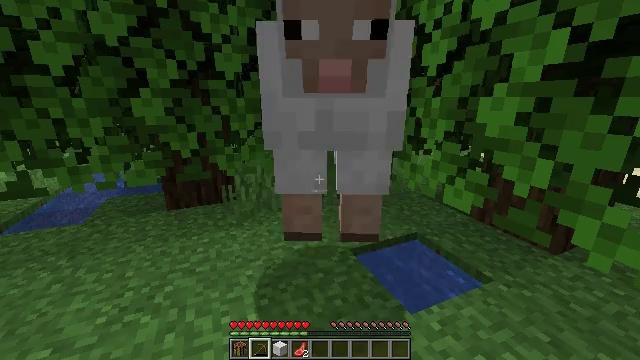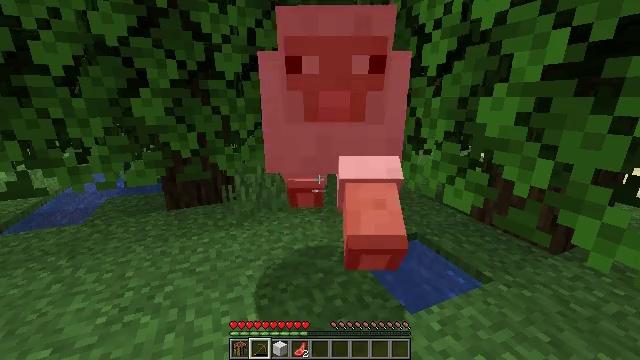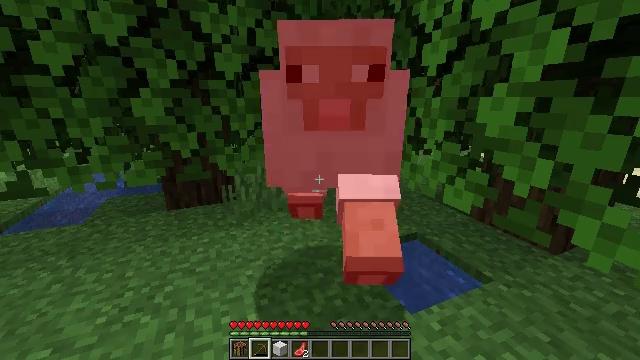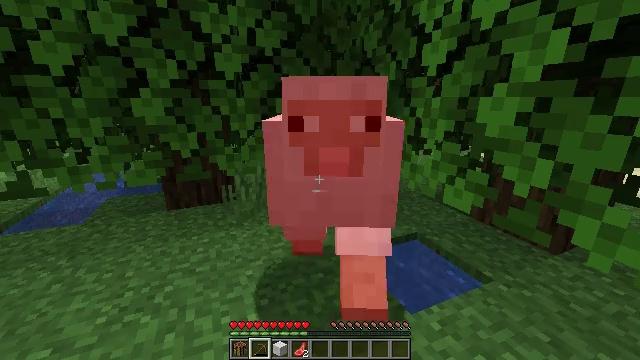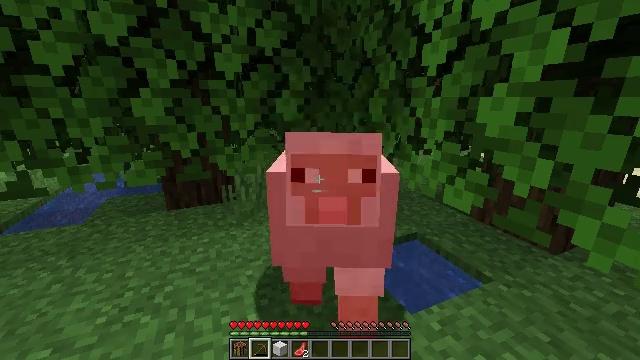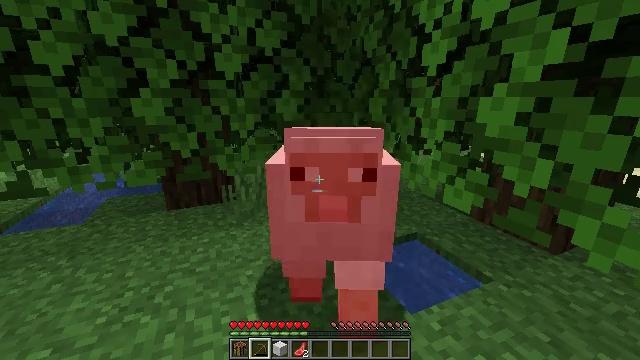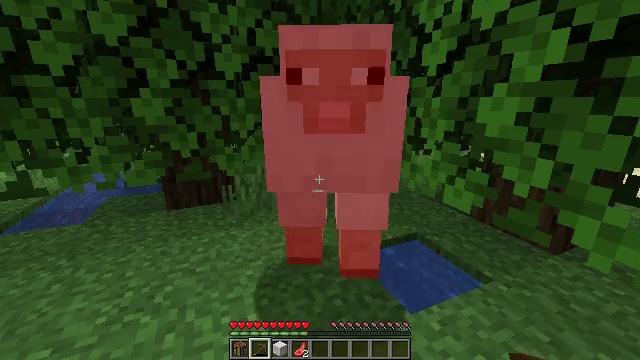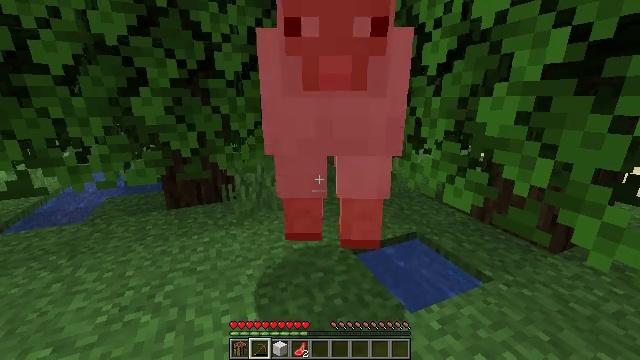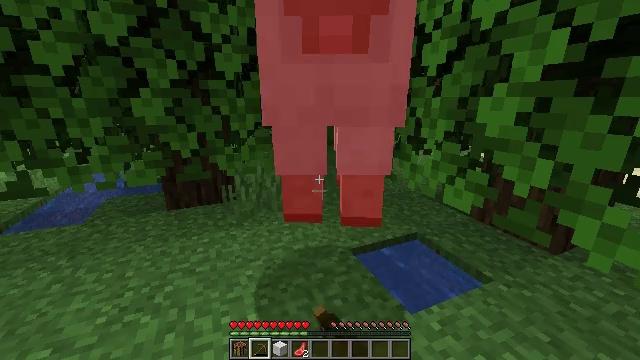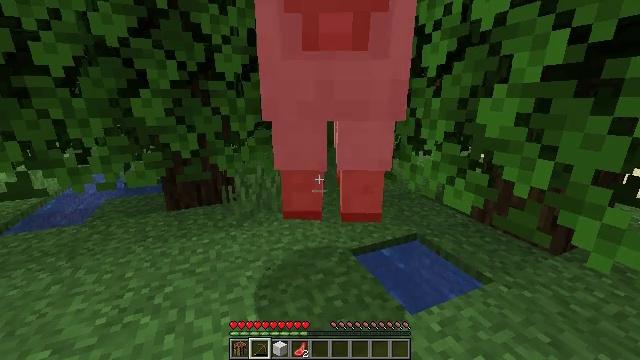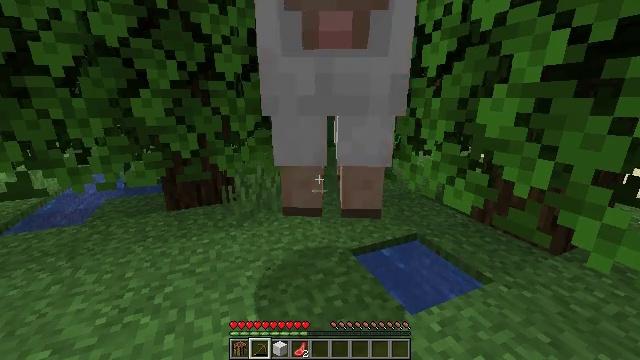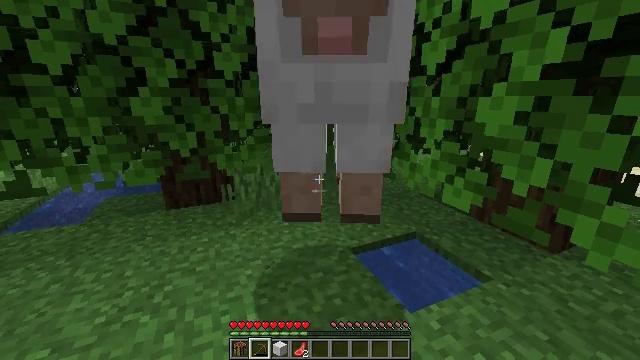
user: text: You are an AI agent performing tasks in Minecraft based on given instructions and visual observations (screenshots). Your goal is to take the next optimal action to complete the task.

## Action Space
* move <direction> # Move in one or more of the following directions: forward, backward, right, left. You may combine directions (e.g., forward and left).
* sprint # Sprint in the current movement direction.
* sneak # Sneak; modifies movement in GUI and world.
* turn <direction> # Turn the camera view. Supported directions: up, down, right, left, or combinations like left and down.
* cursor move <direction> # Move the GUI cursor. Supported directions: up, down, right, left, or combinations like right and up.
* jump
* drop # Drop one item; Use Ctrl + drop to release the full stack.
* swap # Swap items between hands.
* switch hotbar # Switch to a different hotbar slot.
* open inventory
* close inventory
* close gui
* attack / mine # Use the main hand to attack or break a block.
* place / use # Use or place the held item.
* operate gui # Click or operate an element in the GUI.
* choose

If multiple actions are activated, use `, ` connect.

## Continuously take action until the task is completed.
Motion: motion action
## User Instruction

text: Kill mobs.
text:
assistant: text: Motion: attack / mine
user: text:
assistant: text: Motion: attack / mine
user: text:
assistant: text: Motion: attack / mine
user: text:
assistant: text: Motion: attack / mine
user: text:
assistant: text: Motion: attack / mine
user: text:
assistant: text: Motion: no_op
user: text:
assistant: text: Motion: attack / mine
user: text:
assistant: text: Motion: attack / mine
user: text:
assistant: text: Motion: attack / mine
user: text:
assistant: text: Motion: attack / mine
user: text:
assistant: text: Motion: attack / mine
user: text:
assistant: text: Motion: attack / mine